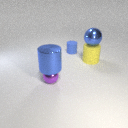
large yellow rubber cylinder in front of small blue rubber cylinder